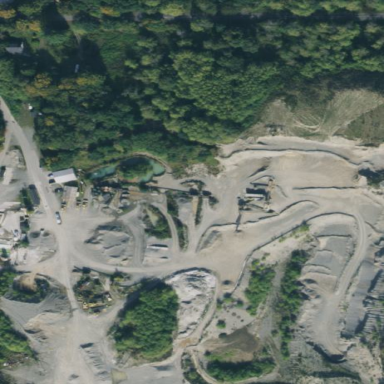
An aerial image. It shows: Quarry with gravel as the main resource.